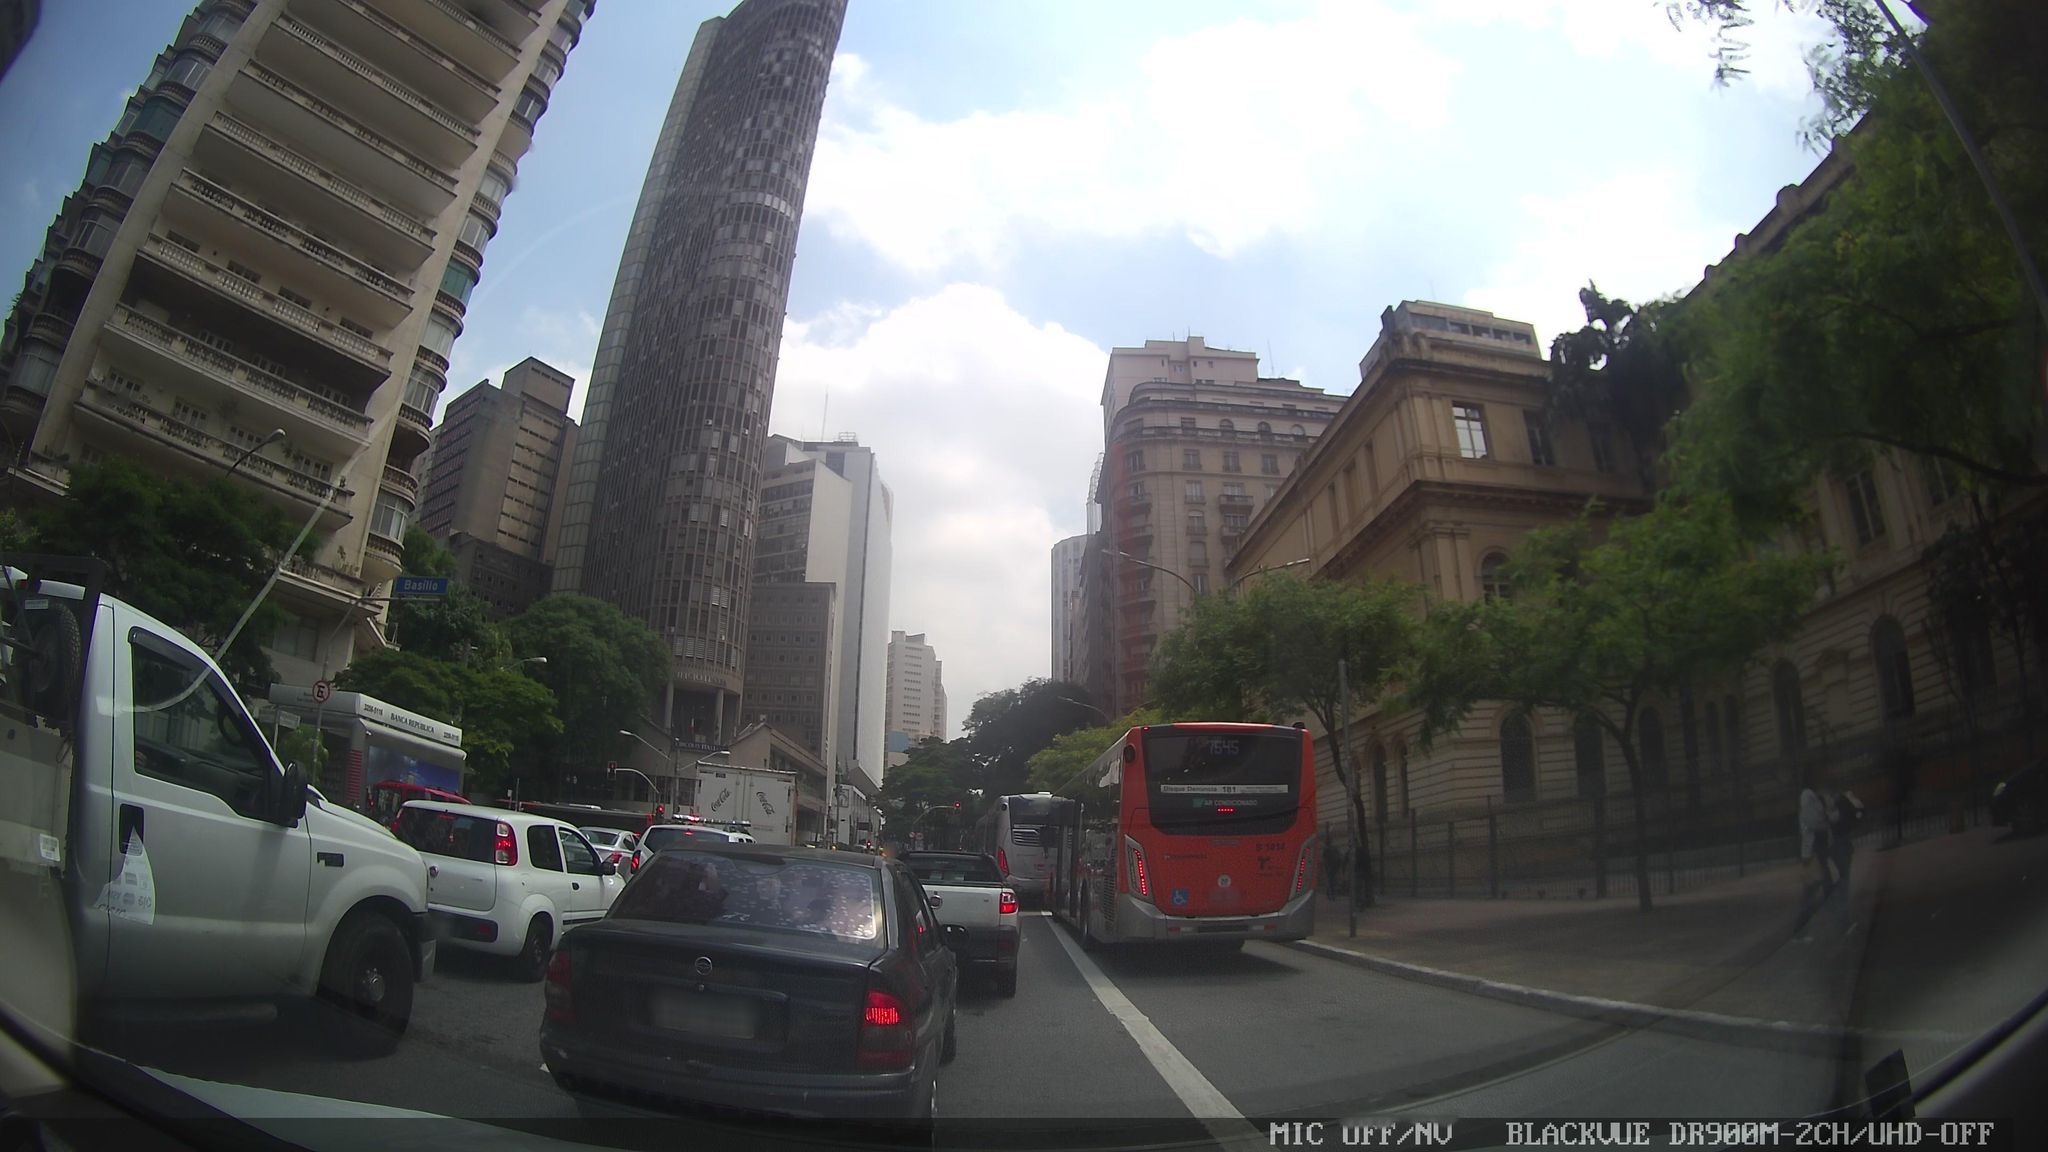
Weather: cloudy
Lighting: day
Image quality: good
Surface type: driving surface
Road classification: secondary
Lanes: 5
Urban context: urban centre
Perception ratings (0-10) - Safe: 4.21, Lively: 4.52, Beautiful: 8.03, Boring: 1.39, Depressing: 5.35, Wealthy: 4.5